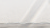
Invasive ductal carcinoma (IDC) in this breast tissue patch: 0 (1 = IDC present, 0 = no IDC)